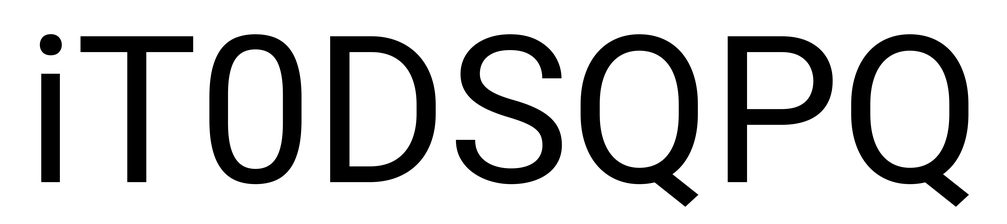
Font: Roboto_Regular